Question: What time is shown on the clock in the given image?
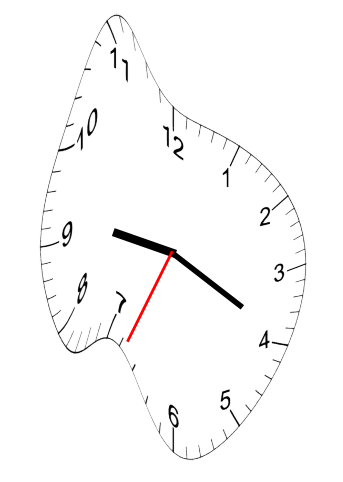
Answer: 09:19:34